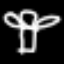
Label: palm tree